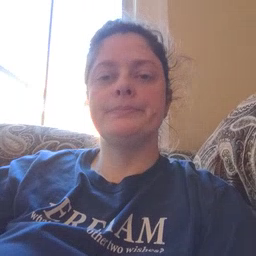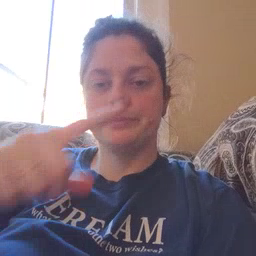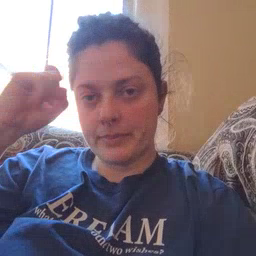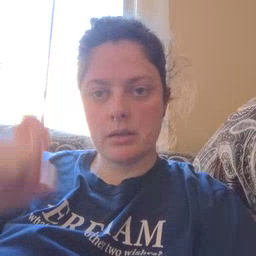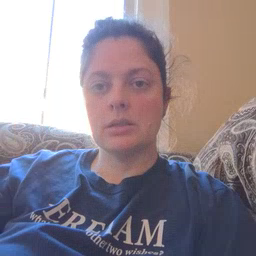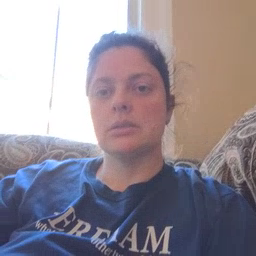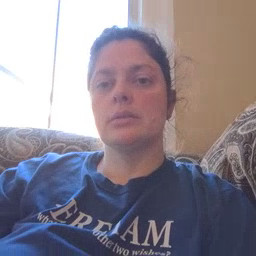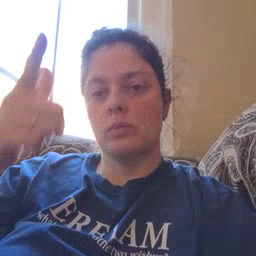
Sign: because